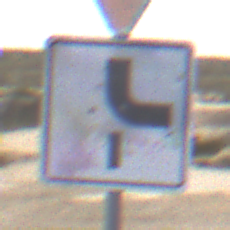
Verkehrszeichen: VerlaufVorfahrtsstrasse10
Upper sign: VorfahrtGewaehren
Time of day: Midday
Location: Outdoor (Nature)
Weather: PartlyCloudy
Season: NotSpecified
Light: Natural